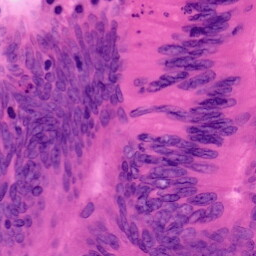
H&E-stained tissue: Colon